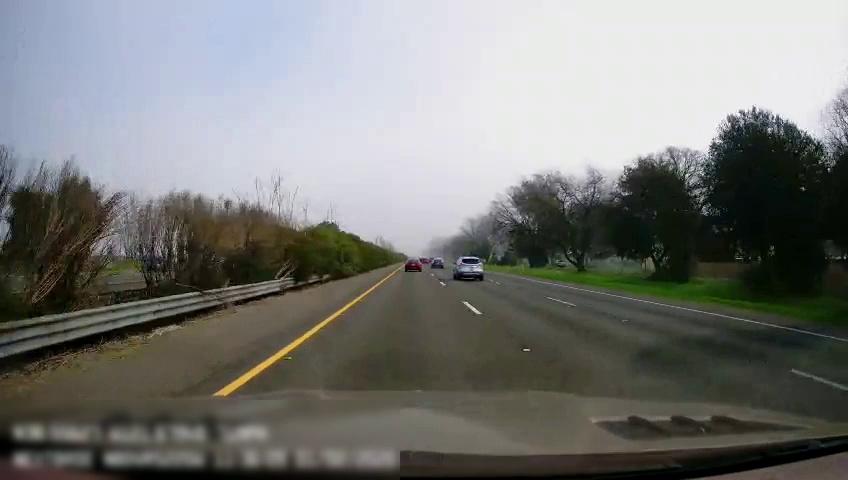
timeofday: Day
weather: Sunny
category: Drivable Space
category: Drivable Space
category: Vehicles | Car
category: Vehicles | SUV
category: Vehicles | Car
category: Lanes | Current Lane
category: Lanes | Current Lane
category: Lanes | Alternate Lane
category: Lanes | Alternate Lane